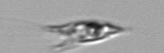
Label: Chrysochromulina_lanceolata